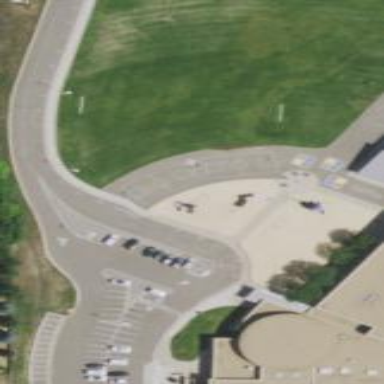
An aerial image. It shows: Playground area for leisure activities on the land.